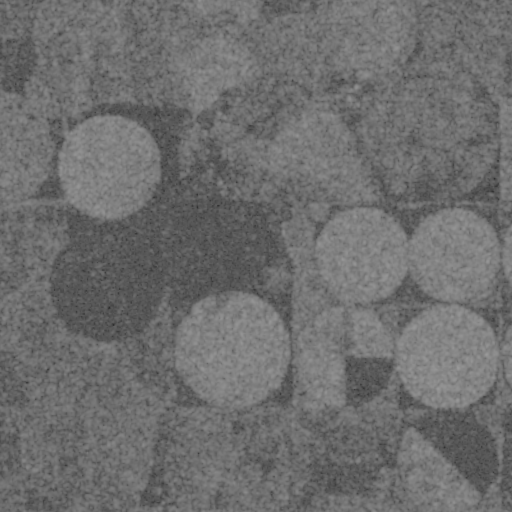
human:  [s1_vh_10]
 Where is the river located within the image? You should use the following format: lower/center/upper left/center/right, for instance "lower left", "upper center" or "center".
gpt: The river is located in the upper left of the image.
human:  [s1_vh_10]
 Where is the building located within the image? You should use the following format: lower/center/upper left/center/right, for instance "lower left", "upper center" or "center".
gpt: The building is located in the upper of the image.
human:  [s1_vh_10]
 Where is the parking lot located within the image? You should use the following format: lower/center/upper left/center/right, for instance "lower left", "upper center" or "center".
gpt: There is no parking lot in the image.

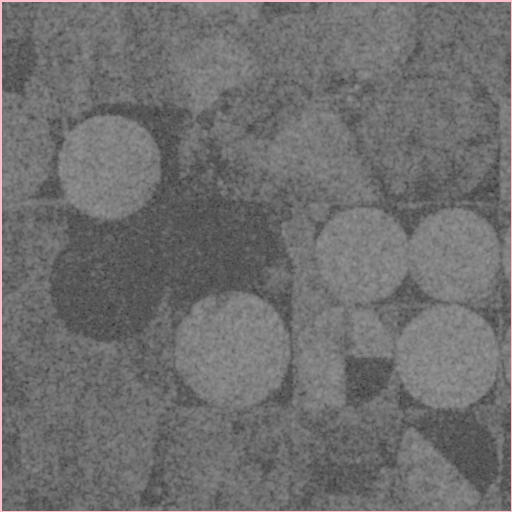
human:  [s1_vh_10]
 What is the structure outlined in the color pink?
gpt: The structure outlined in pink is a crop field.
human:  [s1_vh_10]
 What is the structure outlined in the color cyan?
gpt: There is no cyan outline.